Question: Am using Jquery Mobile 1.3.1 on Worklight 6. When I use a fixed header and content. The header always seem to overlap the content. Please suggest what I am doing wrong.
'''
<body id="content" style="display: none;">
<div data-role="page" id="basic">
<div data-role ="header" data-position="fixed">
<h3>CORS</h3>
</div>
<div data-role="content">
<form id="basic-information">
<div data-role="collapsible-set" data-theme="c" data-content-theme="d" data-inset="false">
<div data-role="collapsible">
<h3>Basic Information</h3>
<fieldset data-role="controlgroup" data-type="horizontal"
data-mini="true">
'''

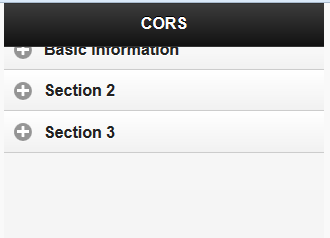
Answer: Not sure what's up with jQuery Mobile, but it seems to originate from there (tested with jQuery Mobile 1.4.2, happens there as well).
To fix, I have added the following to common\css\main.css:
'''
.ui-page-header-fixed { padding-top: 15px !important; }
'''
BTW,
Your code snippet is cut... (not full).